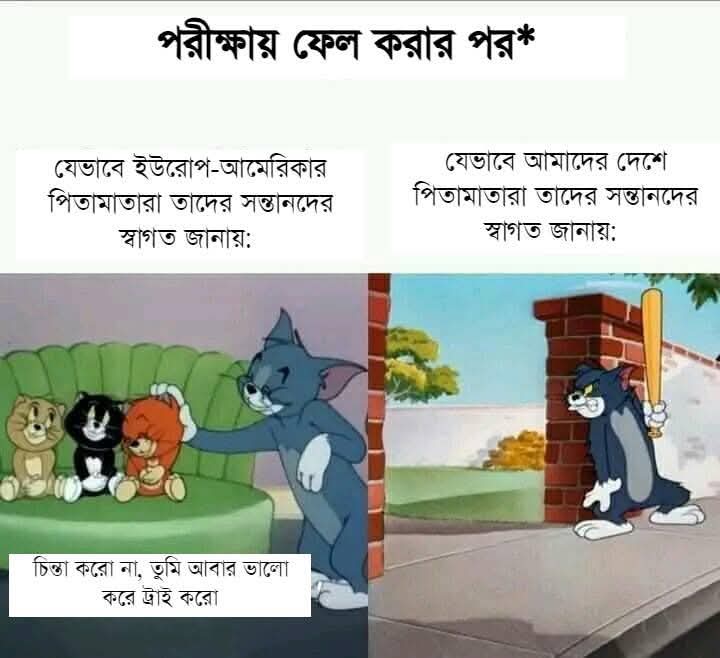
Text: পরীক্ষায় ফেল করার পর*
যেভাবে ইউরোপ-আমেরিকার পিতামাতারা তাদের সন্তানদের স্বাগত জানায়:
চিন্তা করো না, তুমি আবার ভালো করে ট্রাই করো  যেভাবে আমাদের দেশে পিতামাতারা তাদের সন্তানদের স্বাগত জানায়:

Label: Non Hate